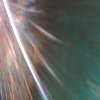
Label: sunburn